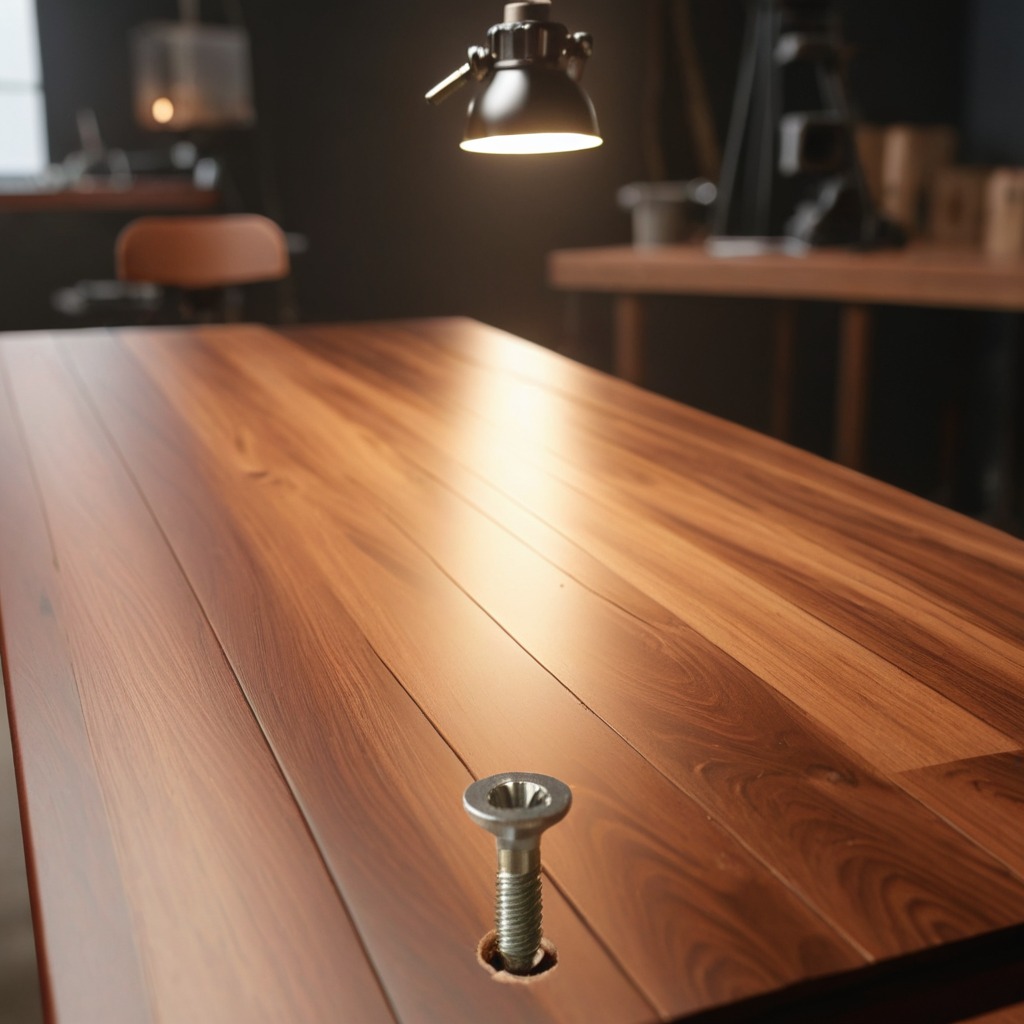
A metal screw is lying on a wooden table in a carpentry studio rich wood textures side lighting.